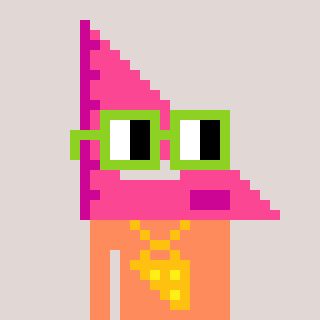
a pixel art character with square light green glasses, a squadron ruler-shaped head and a peachy-colored body on a warm background